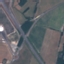
Label: Highway